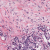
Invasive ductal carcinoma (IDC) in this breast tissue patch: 1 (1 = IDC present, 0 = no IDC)